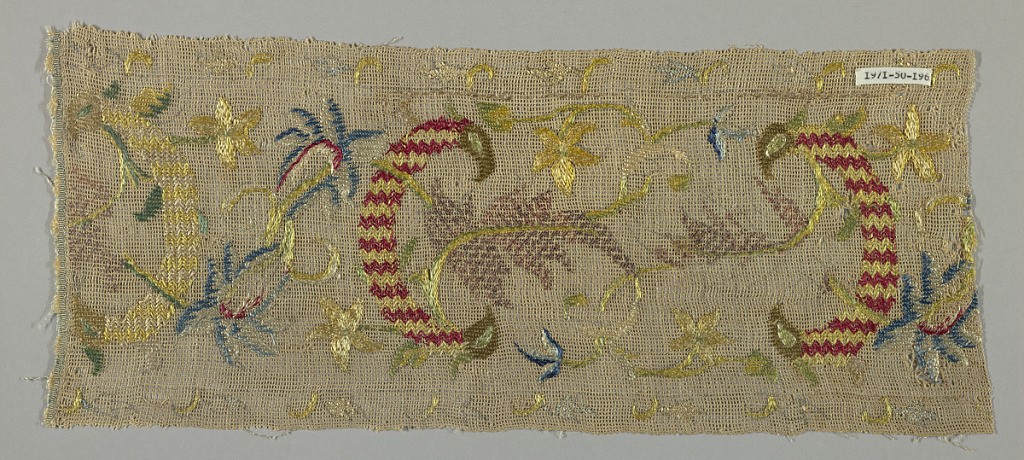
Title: Fragment
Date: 16th–17th century
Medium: linen, silk Technique: needlework on gauze weave (buratto)
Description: Border fragment with a scrolling vine and flower pattern in multi-colored embroidery on gauze weave.